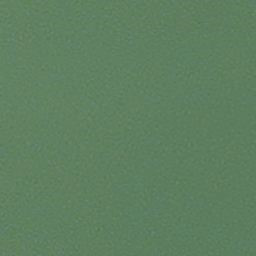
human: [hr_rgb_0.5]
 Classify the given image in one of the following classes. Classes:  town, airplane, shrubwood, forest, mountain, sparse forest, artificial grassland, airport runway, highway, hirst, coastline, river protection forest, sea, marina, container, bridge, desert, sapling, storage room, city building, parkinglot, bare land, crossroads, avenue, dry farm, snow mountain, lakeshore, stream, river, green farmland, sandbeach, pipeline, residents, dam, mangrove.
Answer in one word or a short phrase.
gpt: sea